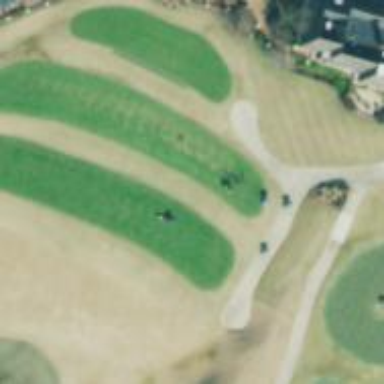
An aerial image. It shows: Grassy area used as driving range for golf.